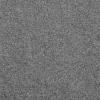
Atmospheric dust classification: dusty